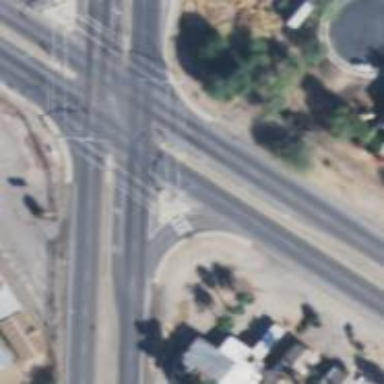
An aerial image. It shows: Marked road crossing.